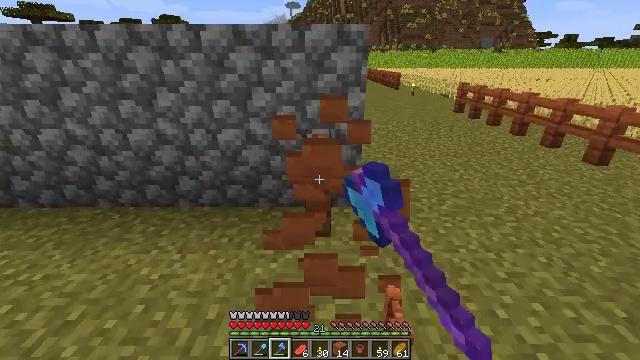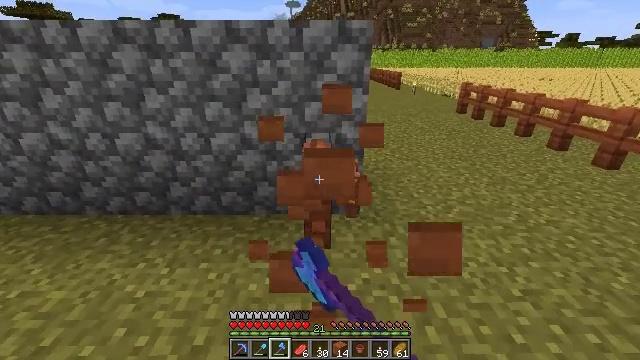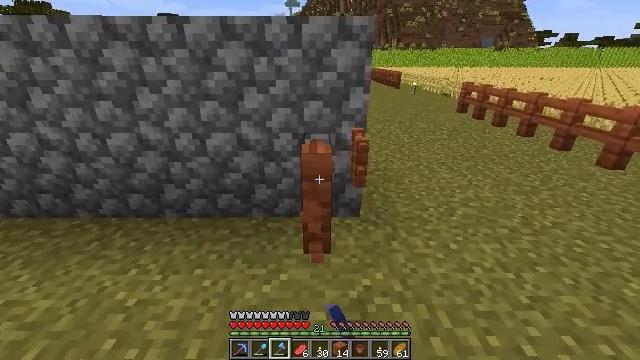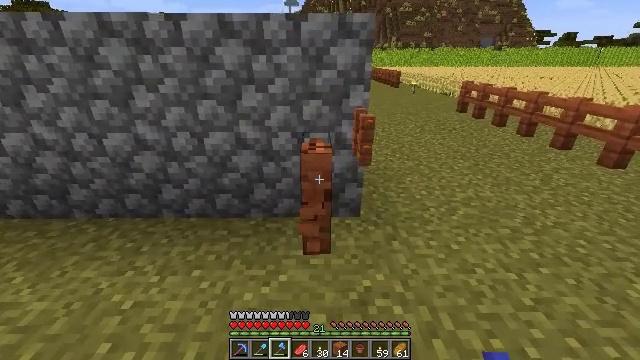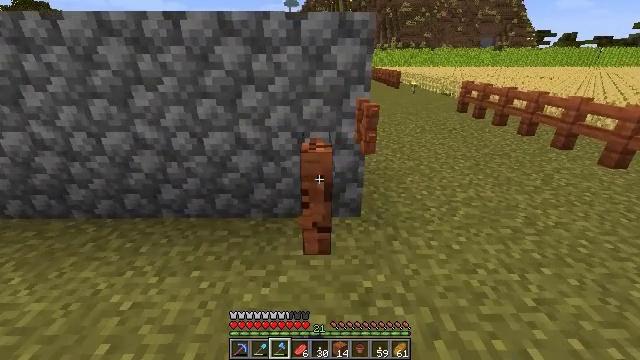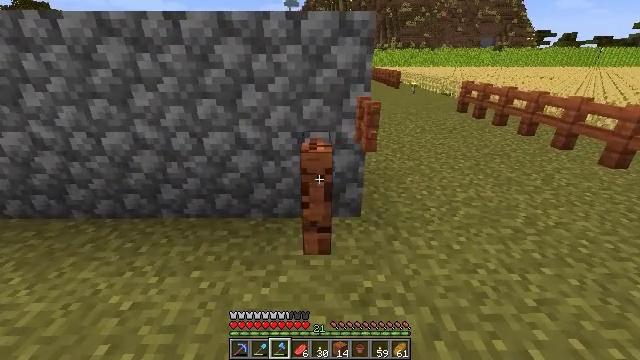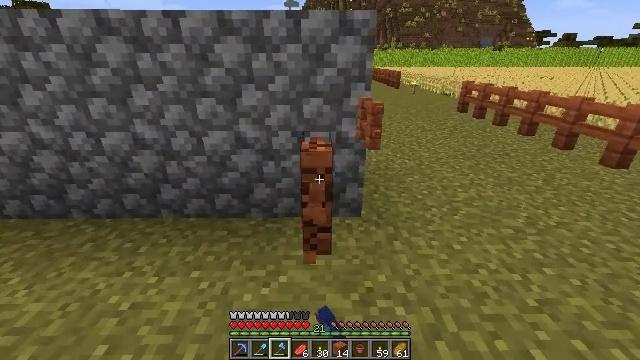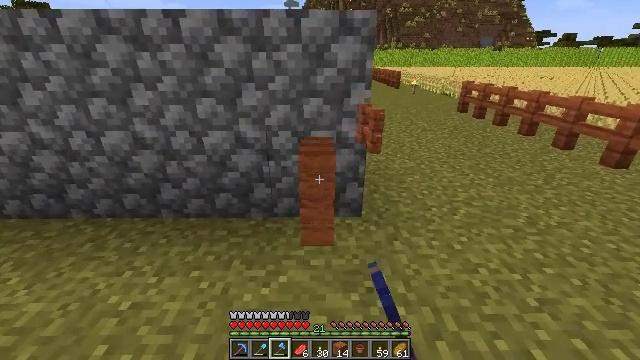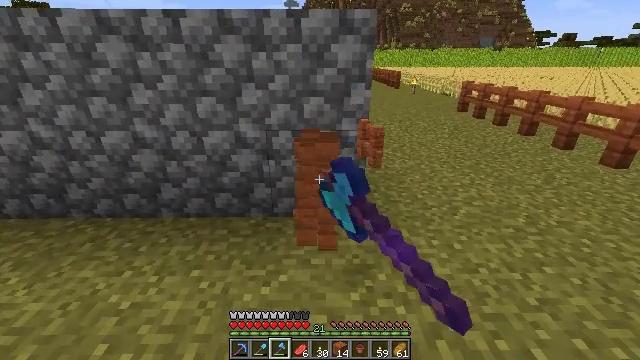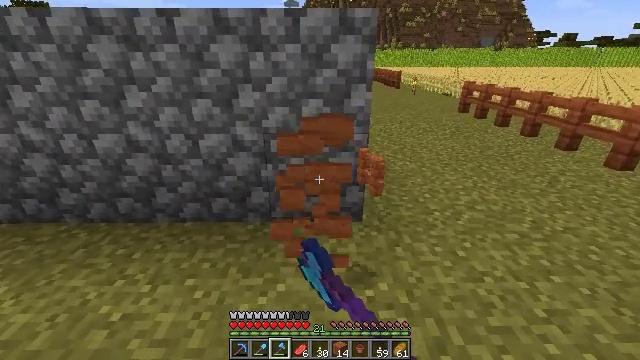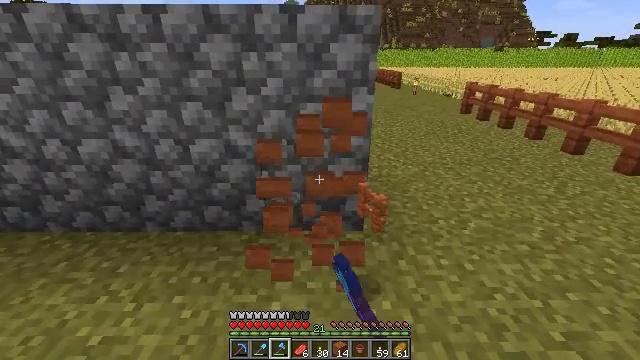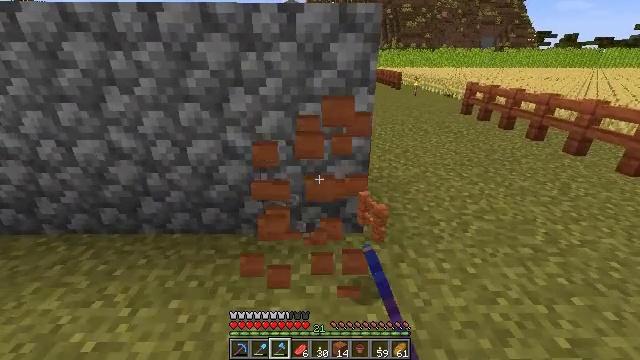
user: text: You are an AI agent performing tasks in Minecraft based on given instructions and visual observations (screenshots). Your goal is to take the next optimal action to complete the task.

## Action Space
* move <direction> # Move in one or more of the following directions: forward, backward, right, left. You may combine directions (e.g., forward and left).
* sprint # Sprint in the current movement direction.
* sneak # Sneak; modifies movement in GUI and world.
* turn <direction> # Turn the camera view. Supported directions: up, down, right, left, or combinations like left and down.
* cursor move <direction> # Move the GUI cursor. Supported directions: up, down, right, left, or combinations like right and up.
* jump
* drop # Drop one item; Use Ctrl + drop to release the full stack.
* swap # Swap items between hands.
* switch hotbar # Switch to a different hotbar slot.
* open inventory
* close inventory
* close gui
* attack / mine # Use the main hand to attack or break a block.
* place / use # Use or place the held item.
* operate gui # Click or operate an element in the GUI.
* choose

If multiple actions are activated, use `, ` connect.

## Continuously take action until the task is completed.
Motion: motion action
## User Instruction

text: Attack the acacia fence to break it.
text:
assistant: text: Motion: attack / mine
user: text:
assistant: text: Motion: attack / mine
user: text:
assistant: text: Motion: attack / mine
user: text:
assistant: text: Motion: attack / mine
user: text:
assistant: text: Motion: attack / mine
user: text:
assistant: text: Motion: attack / mine
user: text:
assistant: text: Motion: attack / mine
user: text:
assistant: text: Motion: attack / mine
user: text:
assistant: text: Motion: move forward, attack / mine
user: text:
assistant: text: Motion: move forward, attack / mine
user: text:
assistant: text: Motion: move forward, attack / mine
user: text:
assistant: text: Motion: attack / mine